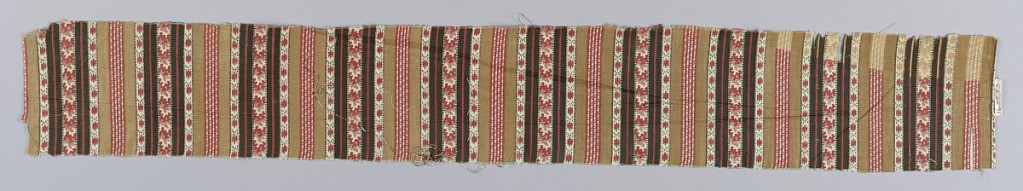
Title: Fragment
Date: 1870–80
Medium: cotton Technique: printed on plain weave
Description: Fragment printed in red, brown and black on a white ground in a design of solid vertical stripes alternating with stripes of geometric patterning.